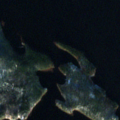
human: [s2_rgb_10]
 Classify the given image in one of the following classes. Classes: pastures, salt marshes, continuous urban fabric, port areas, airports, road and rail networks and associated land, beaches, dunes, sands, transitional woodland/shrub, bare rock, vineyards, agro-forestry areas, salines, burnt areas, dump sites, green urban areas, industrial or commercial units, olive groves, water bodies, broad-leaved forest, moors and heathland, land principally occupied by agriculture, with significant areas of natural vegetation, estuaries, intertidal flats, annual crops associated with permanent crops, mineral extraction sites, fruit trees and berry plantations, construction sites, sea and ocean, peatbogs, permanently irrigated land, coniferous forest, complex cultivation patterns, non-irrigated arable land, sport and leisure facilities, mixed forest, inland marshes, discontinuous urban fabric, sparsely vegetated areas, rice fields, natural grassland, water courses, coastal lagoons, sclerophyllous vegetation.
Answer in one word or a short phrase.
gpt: coniferous forest, mixed forest, water bodies